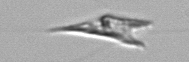
Label: Chrysochromulina_lanceolata